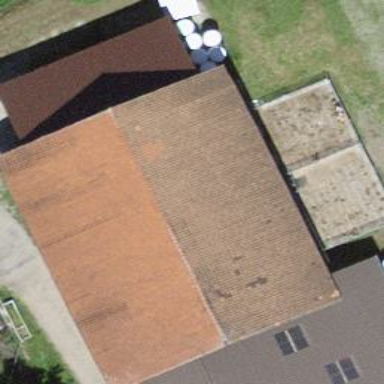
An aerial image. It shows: Barn.